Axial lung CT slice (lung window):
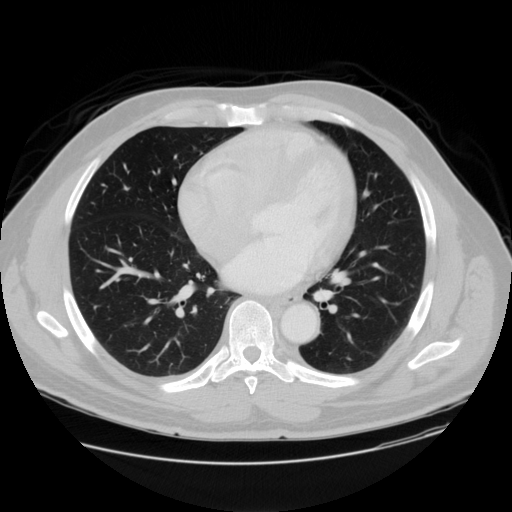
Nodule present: no